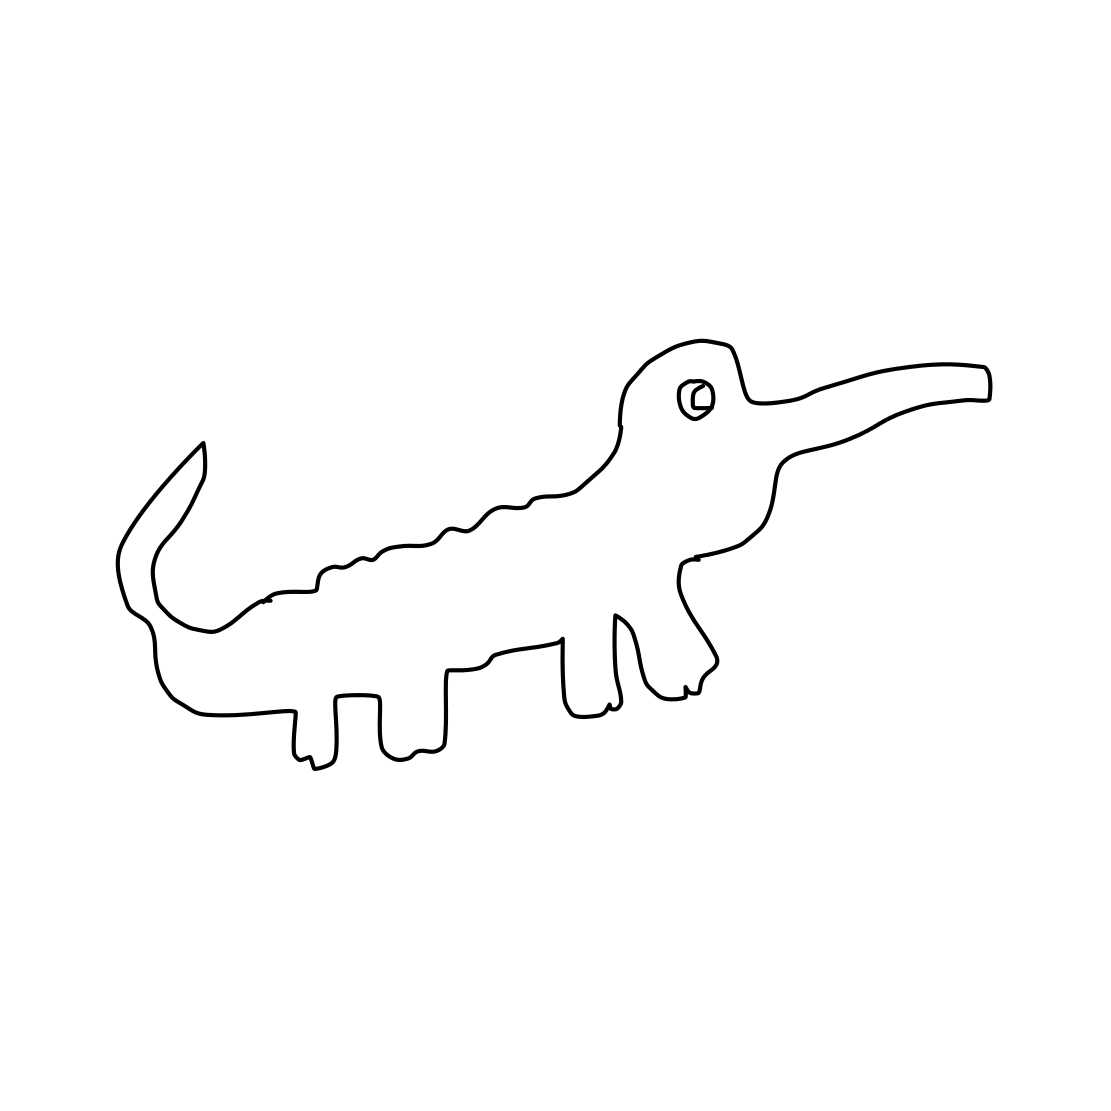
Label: crocodile